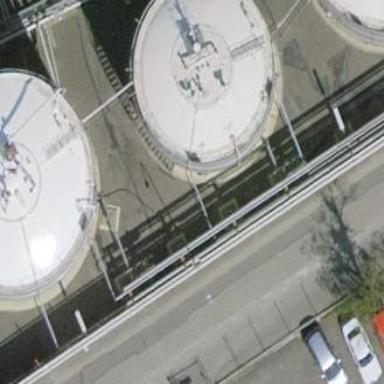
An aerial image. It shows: Building with storage tank.